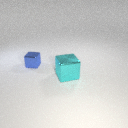
large cyan metal cube in front of small blue metal cube